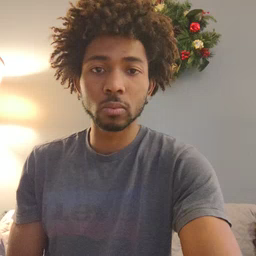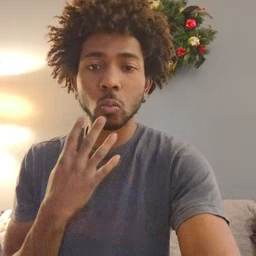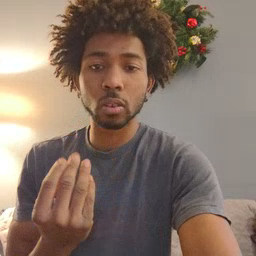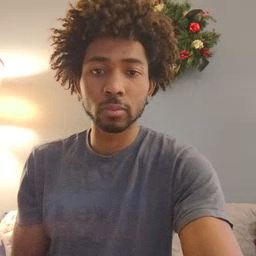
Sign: wet